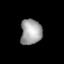
Tissue: lung
Cell type: Myeloid cells
Senescence score: 0.235
Nuclear area (px): 535
Mean DAPI intensity: 159.796